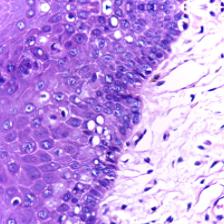
Diagnosis: Normal